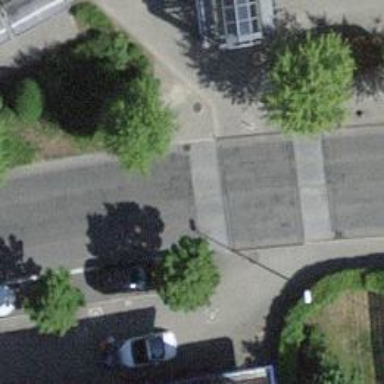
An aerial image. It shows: Traffic calming table.